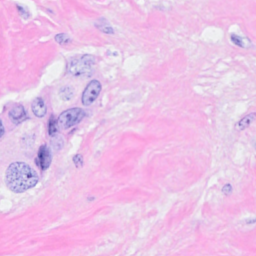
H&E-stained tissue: Breast